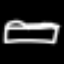
Label: bed